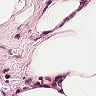
Metastatic tissue present: no